Question: I am using the PIVOT function on a SELECT RANK() over(Partition by...) to return a table "matrix" showing which of my war gaming friends have the most wins per army. I want to limit the matrix to only show the top 3 ranked members per army (eg. in the "HE" column in the image below I want to exclude the highlighted record with the rank of "4")

I presume I need to include a WHERE or TOP clause but cannot determine it's location. I have tried looking on this site and google but cannot find an answer. Sorry if this is a learner's question but I'm still fairly new to SQL Server.
Here are the two tables [Armies] and [Battles] (in spreadsheet format):-
<URL>
Here's my code:-
'''
SELECT *
FROM
(
SELECT
RANK() over(Partition by ArmyMnemonic Order by COUNT(WDL) desc, Member) as ranks, ArmyMnemonic, Army, Member,
COUNT(WDL) as Wins
FROM
[dbo].[Battles]
INNER JOIN Armies on Army1 = Armies.ArmyNum
Where
WDL=2 and Home=1 -- represents a "Win"
Group By
Member, ArmyMnemonic, Army, WDL
) as rnk
PIVOT (sum(rnk.ranks) for ArmyMnemonic in([Be],[Br],[DoC],[DE],[Dw],[HE],[Li],[OK],[OG],[Sk],[TE],[TK],[VC],[WoC],[WE])) as pvt
ORDER BY Wins Desc;
'''
Thanks for any help you can give.
CREATE TABLE Scripts:-
'''
USE [WFBattlesDB]
GO
/****** Object: Table [dbo].[Armies] Script Date: 11/09/2012 13:24:15 ******/
SET ANSI_NULLS ON
GO
SET QUOTED_IDENTIFIER ON
GO
SET ANSI_PADDING ON
GO
CREATE TABLE [dbo].[Armies](
[ArmyNum] [int] NOT NULL,
<URL> NOT NULL,
<URL> NOT NULL,
[Official] [bit] NULL,
[Active] [bit] NULL,
CONSTRAINT [PK_Armies] PRIMARY KEY CLUSTERED
'''
(
[ArmyNum] ASC
)WITH (PAD_INDEX = OFF, STATISTICS_NORECOMPUTE = OFF, IGNORE_DUP_KEY = OFF, ALLOW_ROW_LOCKS = ON, ALLOW_PAGE_LOCKS = ON) ON [PRIMARY]
) ON [PRIMARY]
'''
GO
SET ANSI_PADDING OFF
GO
'''
---
'''
USE [WFBattlesDB]
GO
/****** Object: Table [dbo].[Battles] Script Date: 11/09/2012 13:25:35 ******/
SET ANSI_NULLS ON
GO
SET QUOTED_IDENTIFIER ON
GO
CREATE TABLE [dbo].[Battles](
[keyBattle] [int] IDENTITY(1,1) NOT NULL,
[subDate] [datetime] NOT NULL,
<URL> NOT NULL,
[Home] [bit] NOT NULL,
[Army1] [int] NOT NULL,
[Army2] [int] NOT NULL,
[WDL] [int] NOT NULL,
[PtsVal] [int] NULL,
<URL> NULL,
[Fun] [int] NULL,
[Luck] [int] NULL,
<URL> NULL,
<URL> NULL
'''
) ON [PRIMARY]
'''
GO
'''
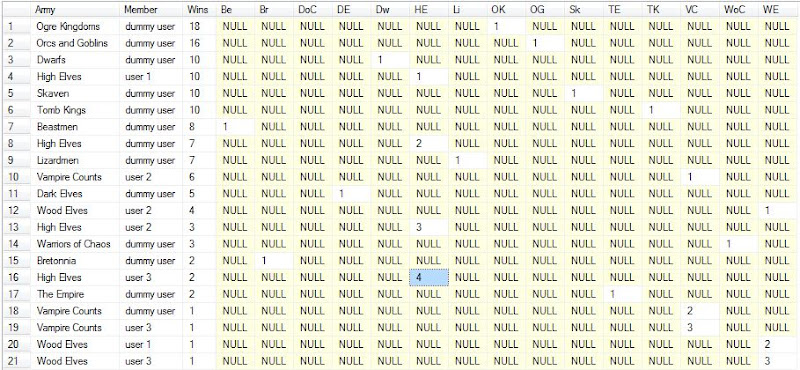
Answer: You cannot use the 'ranks' in the 'WHERE' clause because it is used in the 'PIVOT' function. So you can create a second 'ranks' column, to filter on. I created a second column in the inner select:
'''
RANK() over(Partition by ArmyMnemonic Order by COUNT(WDL) desc, Member) as rankFilter
'''
You can then use this in the 'WHERE' clause:
'''
SELECT Army, Member, Wins, [Be],[Br],[DoC],[DE],[Dw],[HE],[Li],[OK],[OG],[Sk],[TE],[TK],[VC],[WoC],[WE]
FROM
(
SELECT
RANK() over(Partition by ArmyMnemonic Order by COUNT(WDL) desc, Member) as ranks, ArmyMnemonic, Army, Member,
COUNT(WDL) as Wins,
RANK() over(Partition by ArmyMnemonic Order by COUNT(WDL) desc, Member) as rankFilter
FROM
[dbo].[Battles]
INNER JOIN Armies on Army1 = Armies.ArmyNum
Where
WDL=2 and Home=1 -- represents a "Win"
Group By
Member, ArmyMnemonic, Army, WDL
) as rnk
PIVOT (sum(rnk.ranks) for ArmyMnemonic in([Be],[Br],[DoC],[DE],[Dw],[HE],[Li],[OK],[OG],[Sk],[TE],[TK],[VC],[WoC],[WE])) as pvt
where rankFilter <=3
ORDER BY Wins Desc;
'''
Or you can apply the 'WHERE' in a subquery before the 'PIVOT':
'''
SELECT Army, Member, Wins, [Be],[Br],[DoC],[DE],[Dw],[HE],[Li],[OK],[OG],[Sk],[TE],[TK],[VC],[WoC],[WE]
FROM
(
select *
from
(
SELECT
RANK() over(Partition by ArmyMnemonic Order by COUNT(WDL) desc, Member) as ranks, ArmyMnemonic, Army, Member,
COUNT(WDL) as Wins
FROM
[dbo].[Battles]
INNER JOIN Armies on Army1 = Armies.ArmyNum
Where
WDL=2 and Home=1 -- represents a "Win"
Group By
Member, ArmyMnemonic, Army, WDL
) rnk
where rnk.ranks <= 3
) src
PIVOT (sum(ranks) for ArmyMnemonic in([Be],[Br],[DoC],[DE],[Dw],[HE],[Li],[OK],[OG],[Sk],[TE],[TK],[VC],[WoC],[WE])) as pvt
ORDER BY Wins Desc;
'''